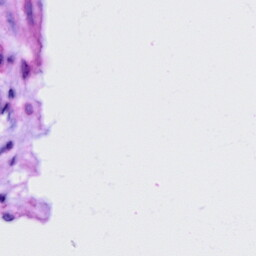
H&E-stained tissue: Cervix